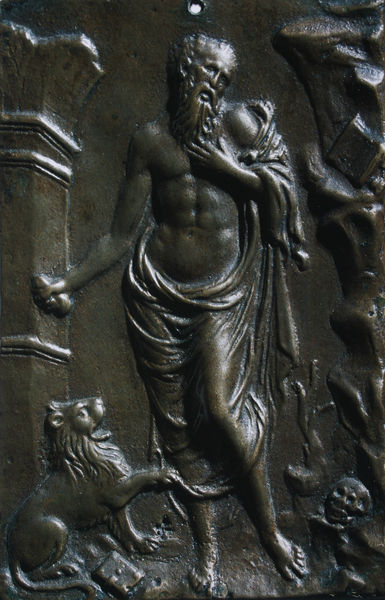
Titel: Hl. Hieronymus
Künstler: Andrea Riccio
Standort: Belluno
Institution: Museo Civico
Schlagwörter: baum, felsen, hand, kopf, lendenschurz, mann, nackt, schatten, umhang, weiß, grün, landschaft, brust, finger, frisur, kleid, licht, pfeiler, schwarz, säule, tür, tier, tuch, alt, bart, arm, bibel, falten, gesicht, schädel, stein, vollbart, ast, baumstamm, stamm, boden, figur, gewand, pose, stoff, pflanze, frontal, renaissance, schulter, statue, mähne, schwanz, schweif, relief, füße, bogen, perspektive, fels, wüste, türe, pilaster, angst, tafel, detail, muskeln, glanz, metall, nabel, bauch, bronze, faltenwurf, platte, poliert, scham, zehen, stola, geneigt, foto, muskulös, barfuss, zinn, antike, buch, fuss, loch, halbglatze, kapitell, pfote, skelett, totenkopf, farbfoto, toga, florenz, heiliger, löwe, muschel, märtyrer, korinthisch, totenschädel, guss, gehäuse, tatzen, monster, tatze, umhand, ghiberti, metell, markus, asket, eremit, daniel, hieronymus, einsiedler, apostel, tazen, heilen, biblische szene, attribute, neptun, hieronimus, orpheus, seneca, uhang, steinfigur, paradiestür, heiliger hieronymus, hl hieronymus, pfotze, prote, augustin